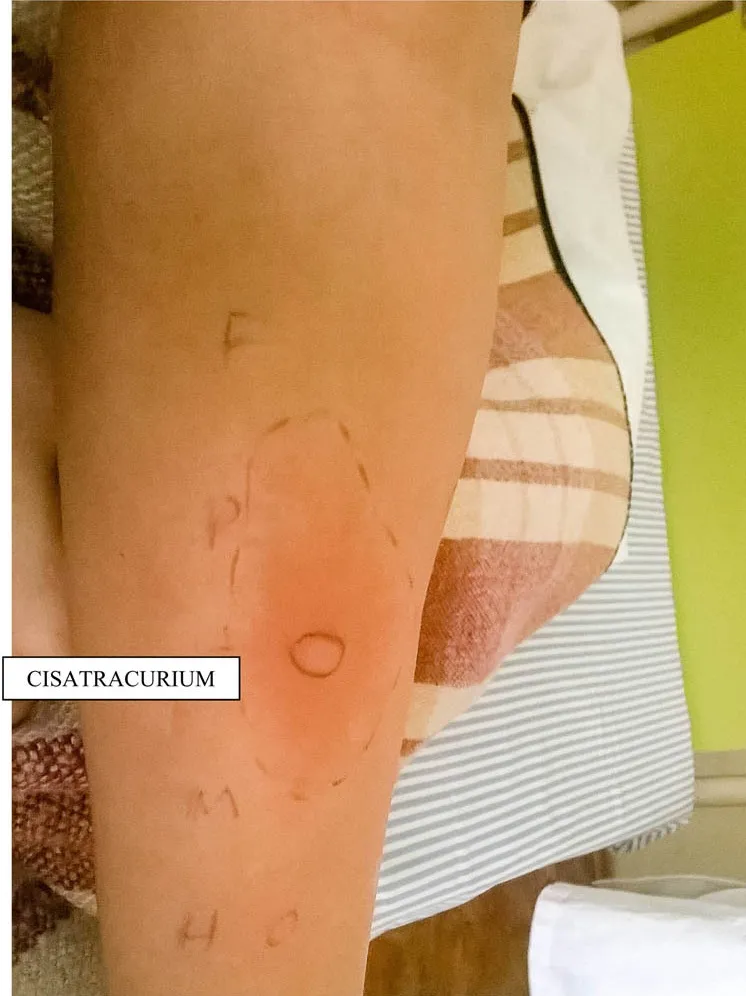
Positive skin prick test to cisatracurium. The diameter of a wheal is 9 mm, erythema - 55 mm.
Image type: medical_photograph (skin_photograph)